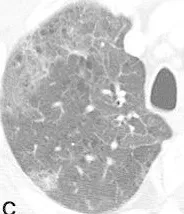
The progressive multiple lung shadows were detected with chest CT. , 11th day.
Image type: radiology (ct)